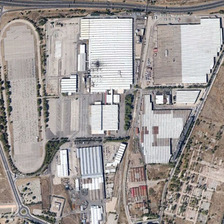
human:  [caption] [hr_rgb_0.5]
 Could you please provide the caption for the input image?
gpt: many buildings are in an industrial area .

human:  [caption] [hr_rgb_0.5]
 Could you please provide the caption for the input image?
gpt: many buildings are in an industrial area .

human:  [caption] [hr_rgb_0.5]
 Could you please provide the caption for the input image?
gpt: many buildings are in an industrial area .

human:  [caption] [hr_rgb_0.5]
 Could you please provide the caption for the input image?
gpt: many buildings are in an industrial area .

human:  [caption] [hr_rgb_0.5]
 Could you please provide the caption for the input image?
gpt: many buildings are in an industrial area .